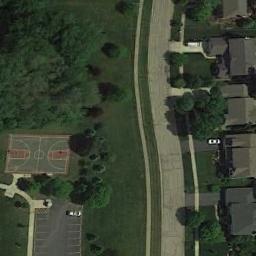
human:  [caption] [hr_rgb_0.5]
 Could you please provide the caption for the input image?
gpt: There are many cars on the road beside the basketball court .

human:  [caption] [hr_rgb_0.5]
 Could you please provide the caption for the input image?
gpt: A basketball court next to a parking lot and the residential area on the other side of the road .

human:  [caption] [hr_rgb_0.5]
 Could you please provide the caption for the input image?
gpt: There is a basketball court covered with trees next to a parking lot with a road pass by .

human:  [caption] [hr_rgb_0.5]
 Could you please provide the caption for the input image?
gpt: The basketball court and a parking lot on the lawn are one street away from the residential area,With many trees in between .

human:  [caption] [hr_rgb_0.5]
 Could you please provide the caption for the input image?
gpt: The parking lot is next to the basketball court .